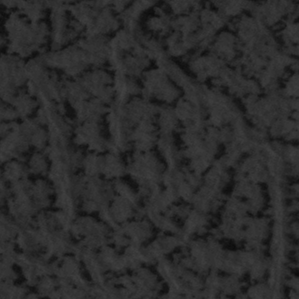
Label: frost